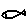
Label: fish